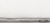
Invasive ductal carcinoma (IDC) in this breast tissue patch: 0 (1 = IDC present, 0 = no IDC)